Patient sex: F
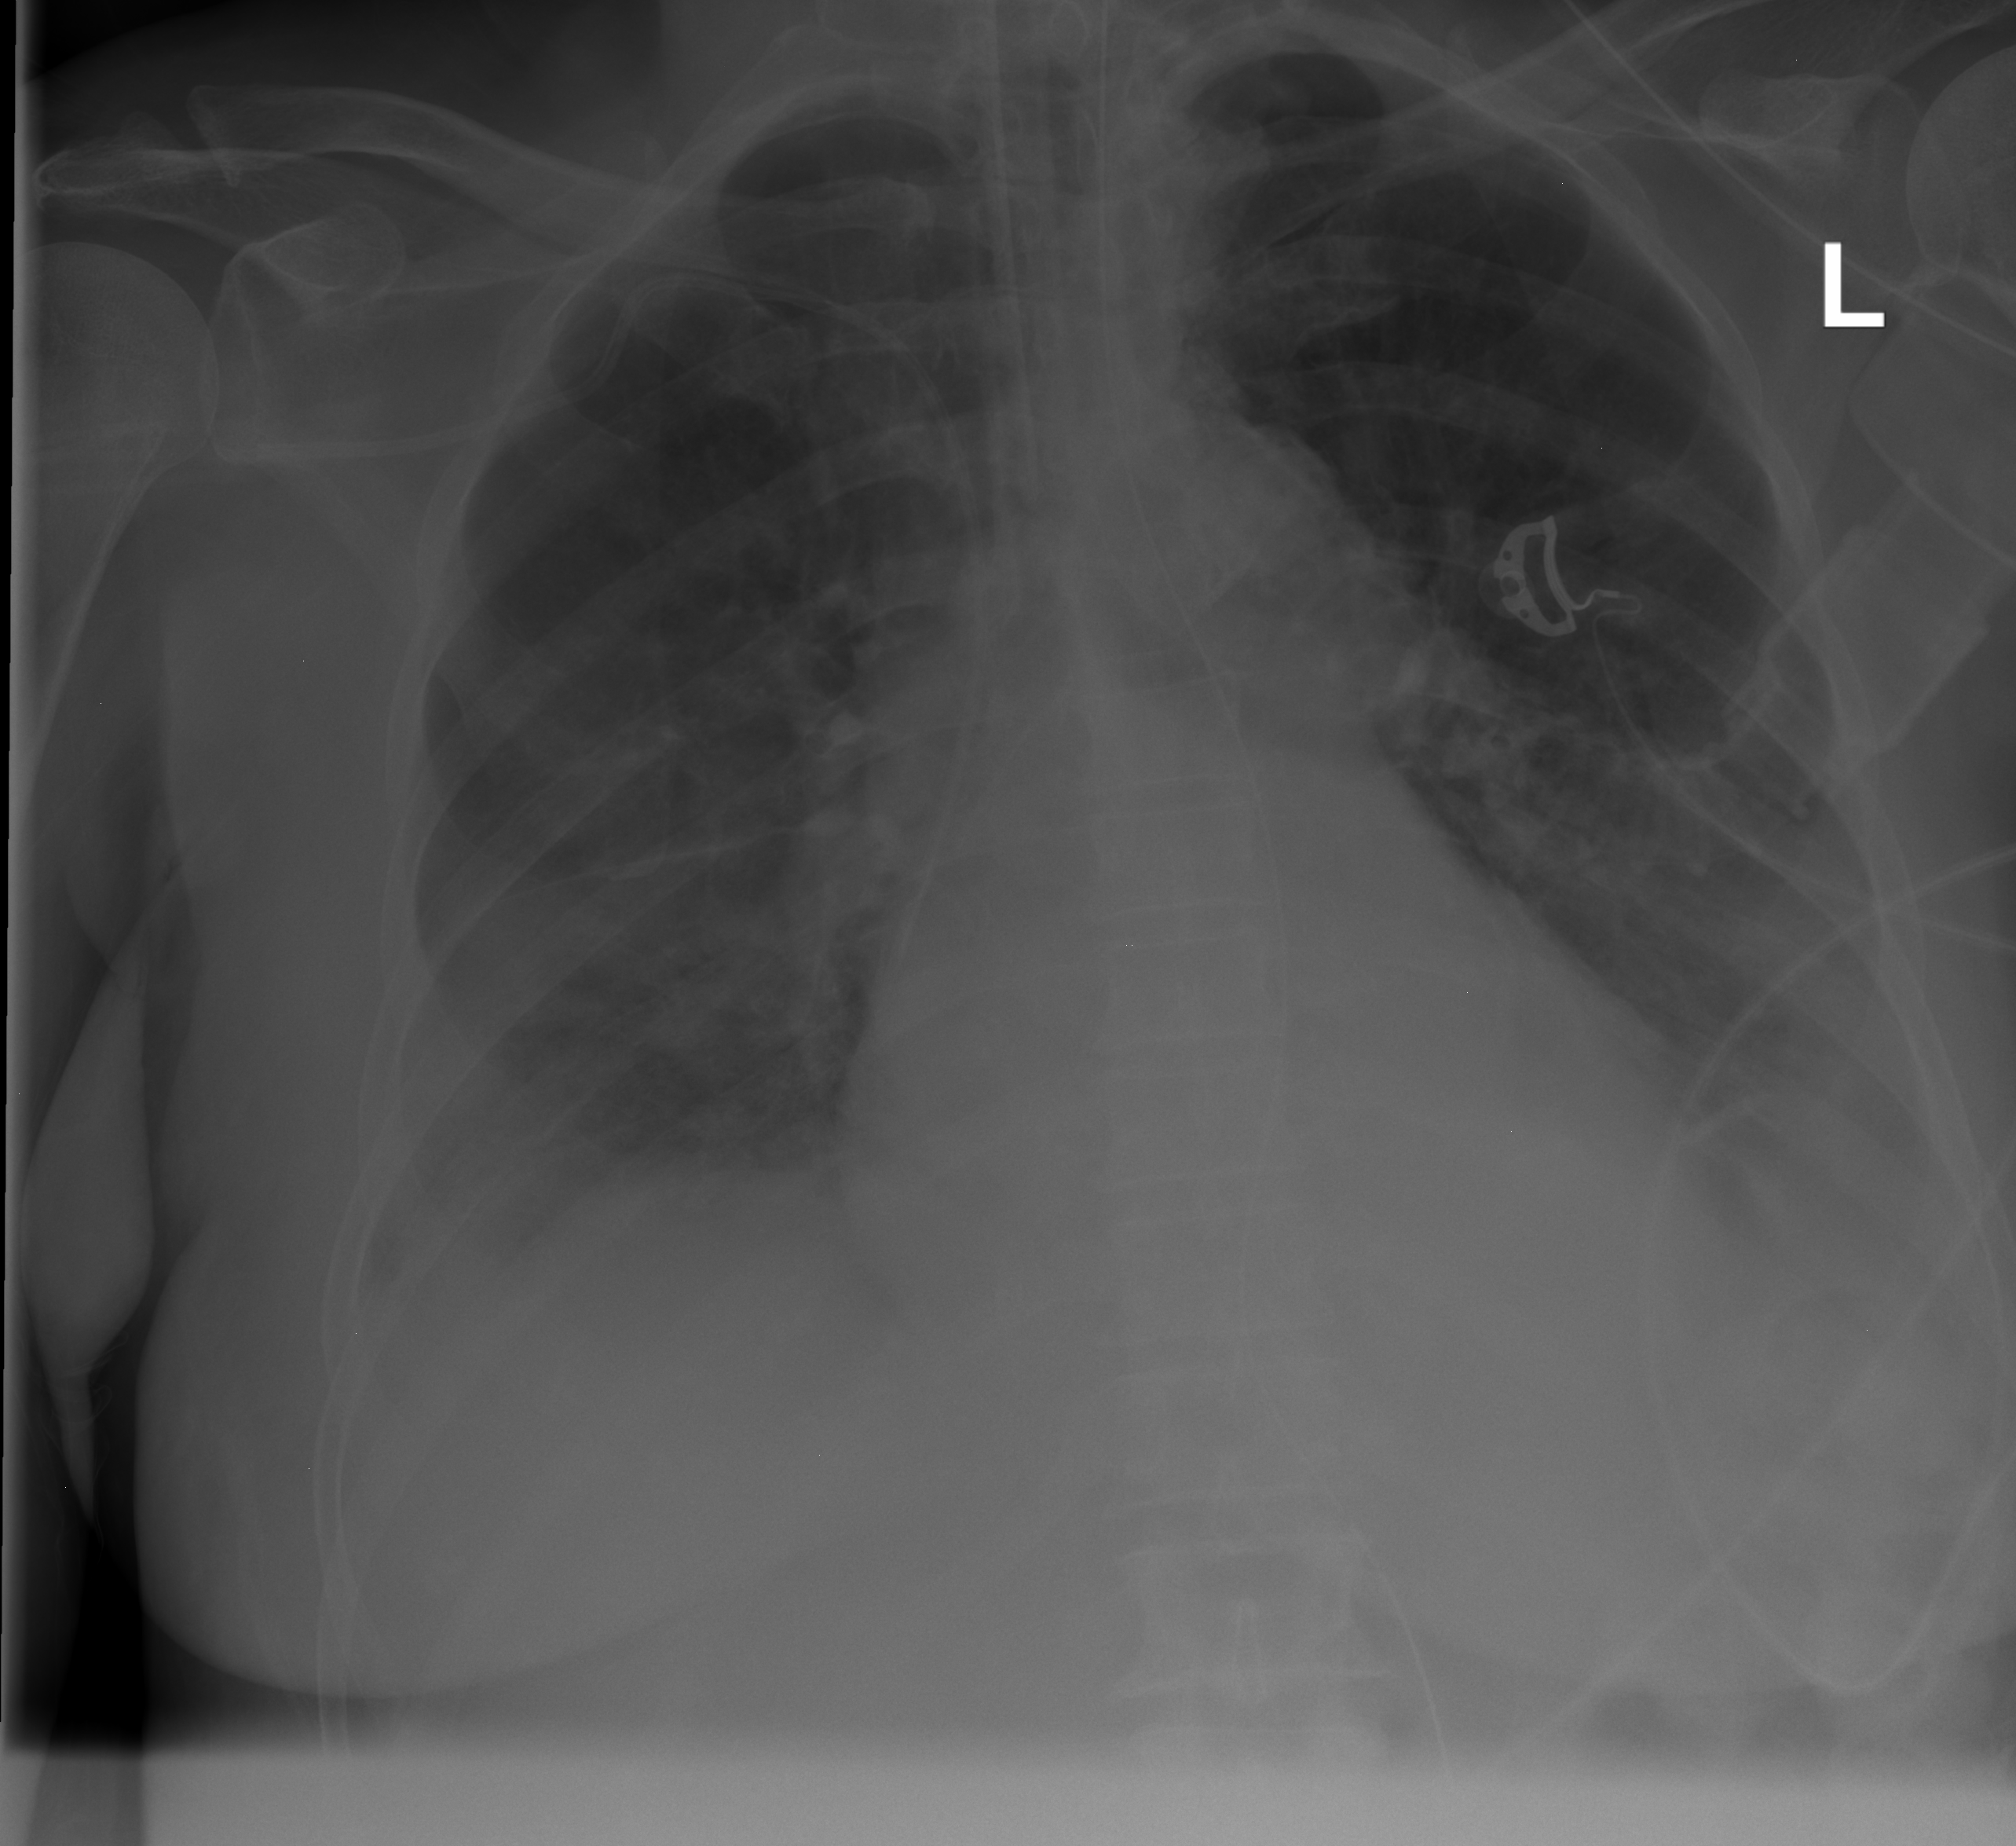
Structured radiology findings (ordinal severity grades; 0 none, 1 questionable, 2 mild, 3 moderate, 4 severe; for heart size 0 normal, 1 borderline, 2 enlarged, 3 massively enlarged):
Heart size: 1
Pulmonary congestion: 0
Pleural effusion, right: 2
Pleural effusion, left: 2
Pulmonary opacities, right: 2
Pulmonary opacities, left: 0
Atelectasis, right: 2
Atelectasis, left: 2